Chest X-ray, PA view. Patient: 43 years old, sex M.
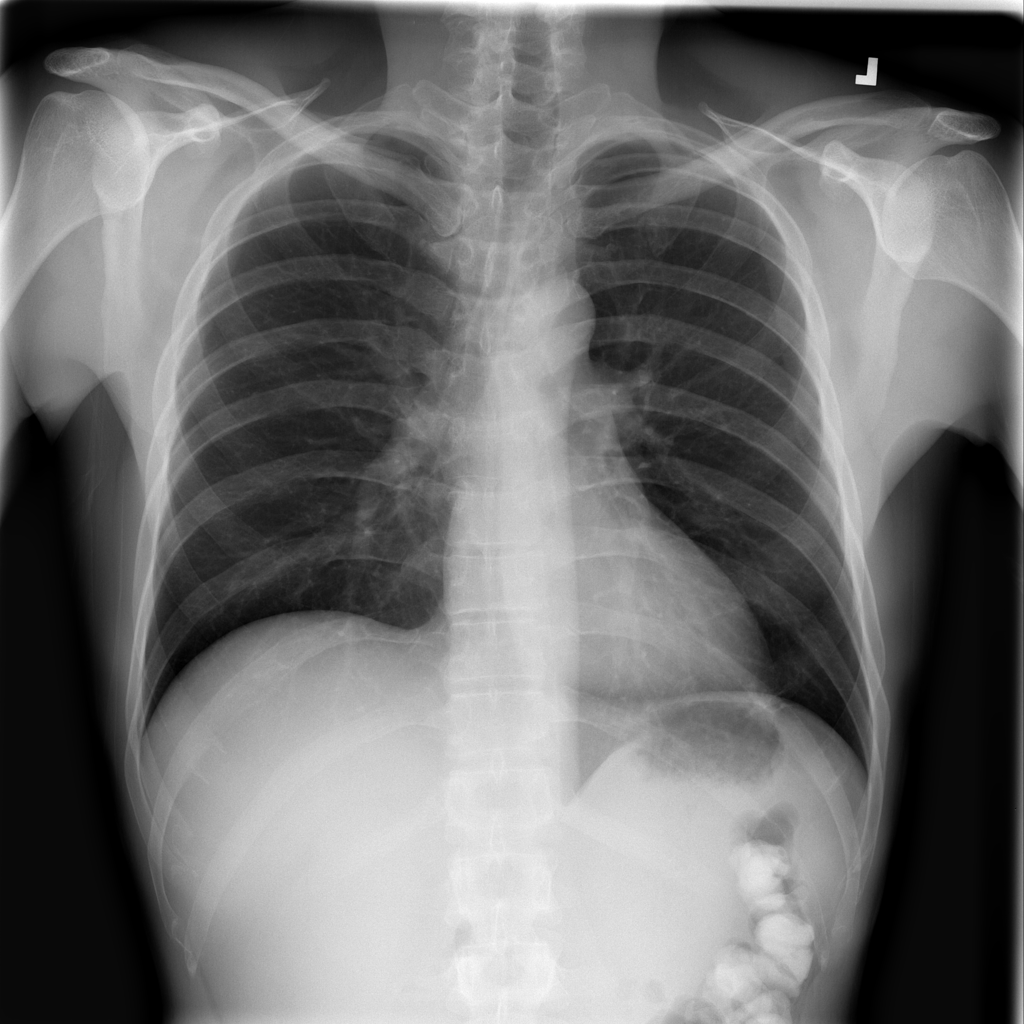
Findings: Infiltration